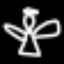
Label: angel